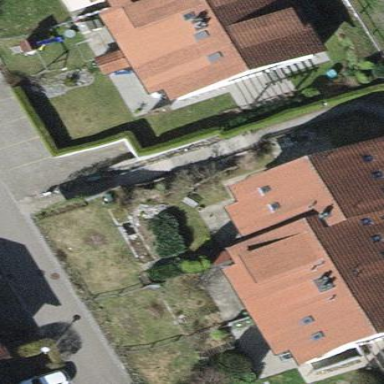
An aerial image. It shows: Terrace building.